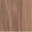
Piece: xx